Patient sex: F
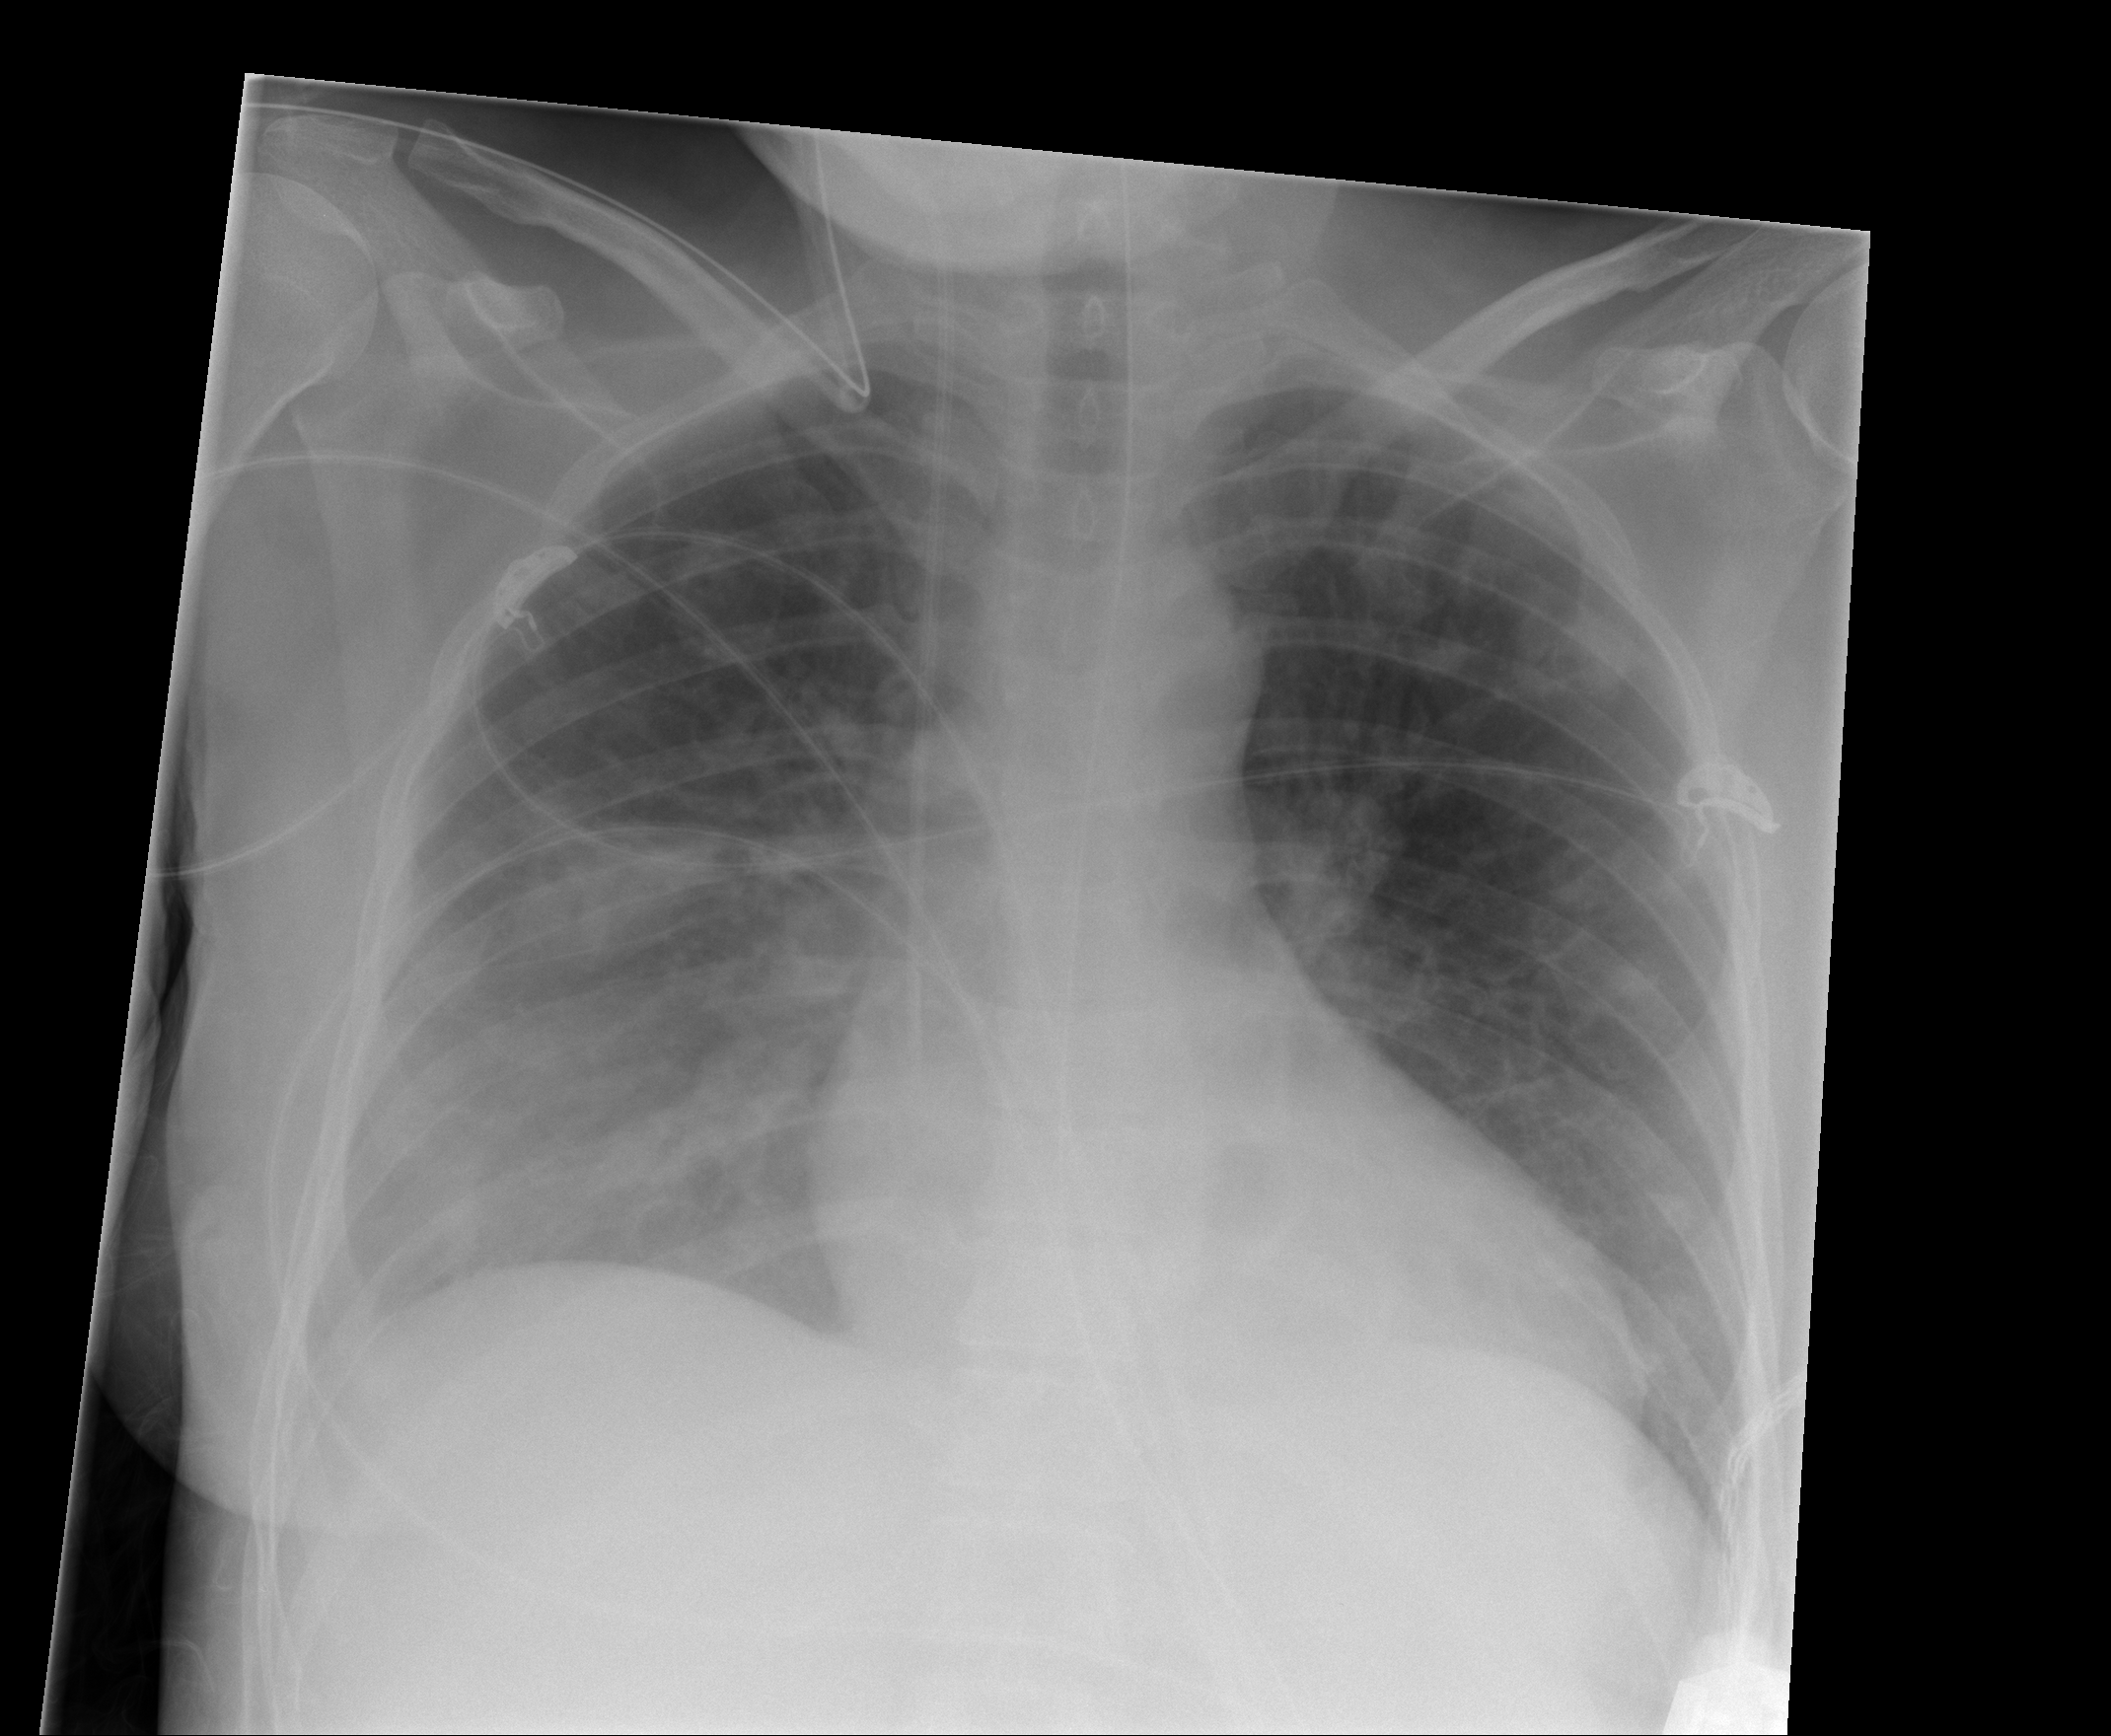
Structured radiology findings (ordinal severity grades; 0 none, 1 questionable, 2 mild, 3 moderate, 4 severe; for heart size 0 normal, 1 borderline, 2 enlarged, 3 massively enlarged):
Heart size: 2
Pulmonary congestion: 2
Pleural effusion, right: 2
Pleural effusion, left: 0
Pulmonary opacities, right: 3
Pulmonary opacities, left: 3
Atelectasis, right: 2
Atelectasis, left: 0